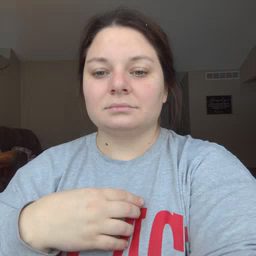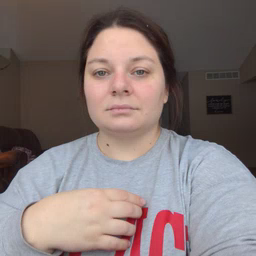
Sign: haveto